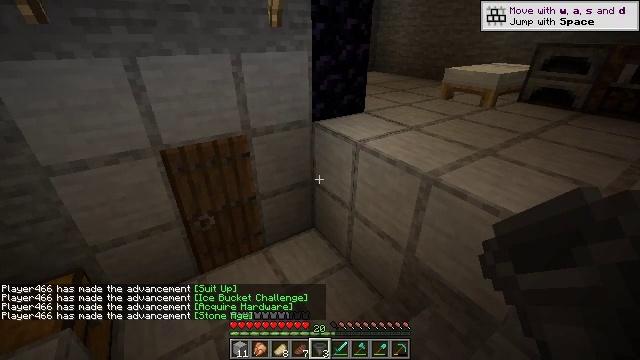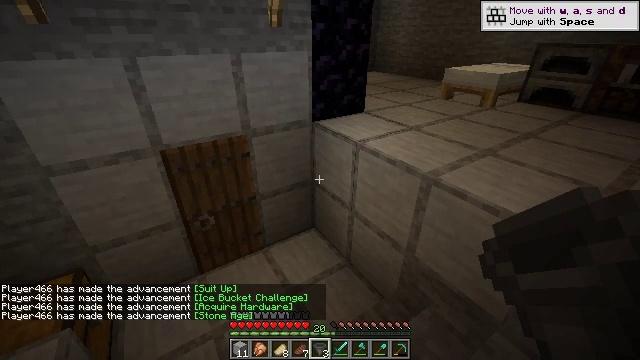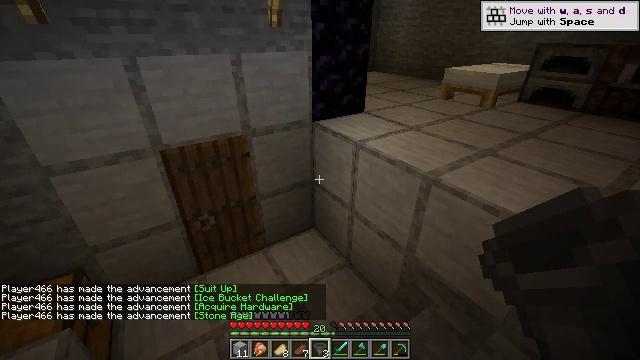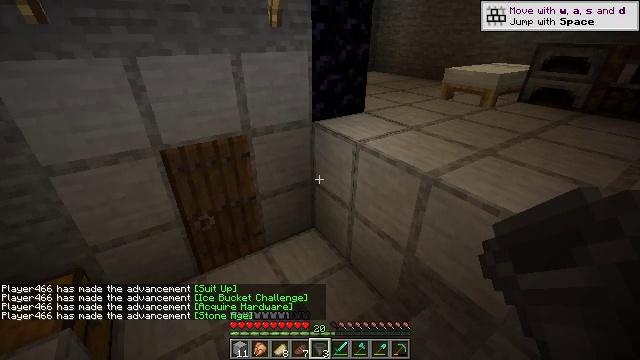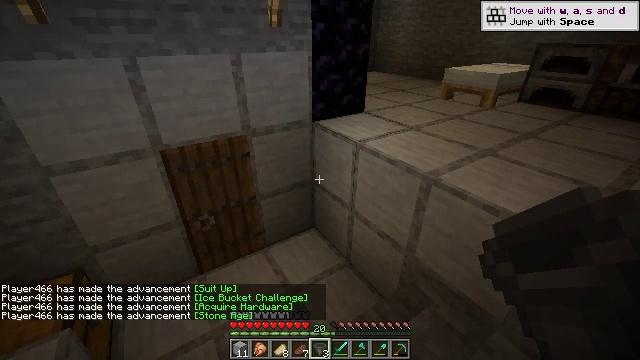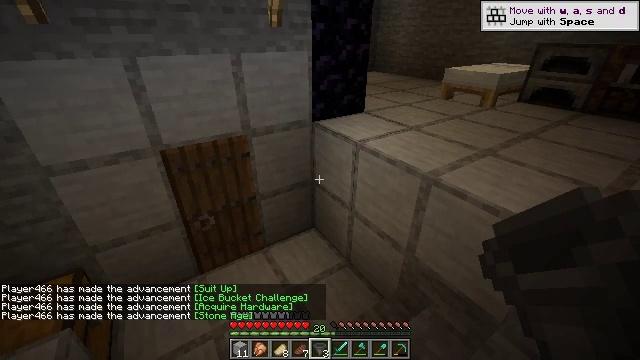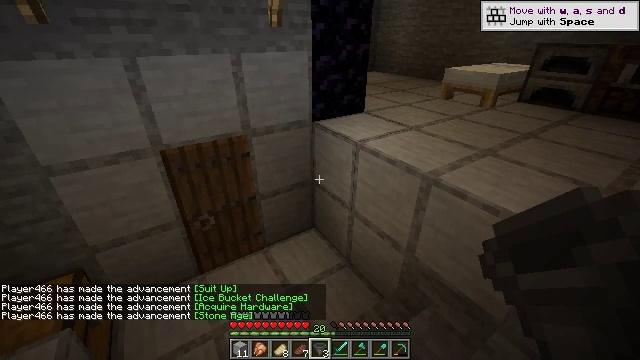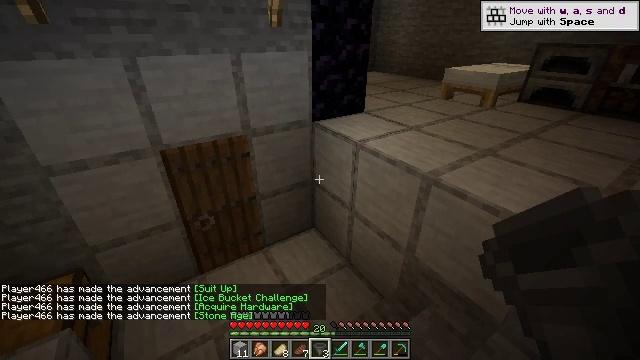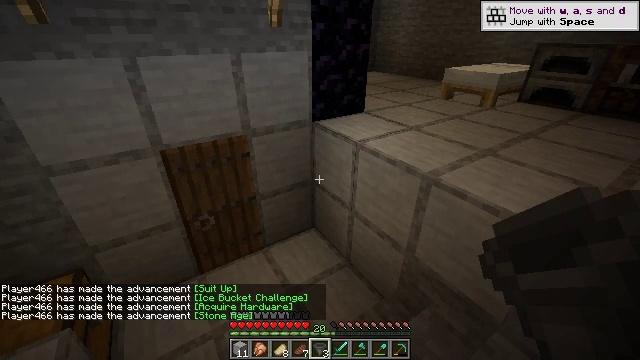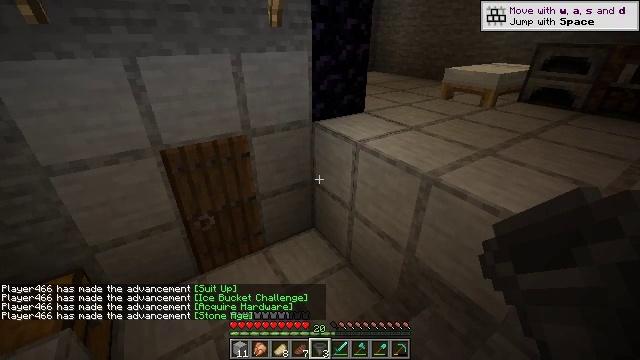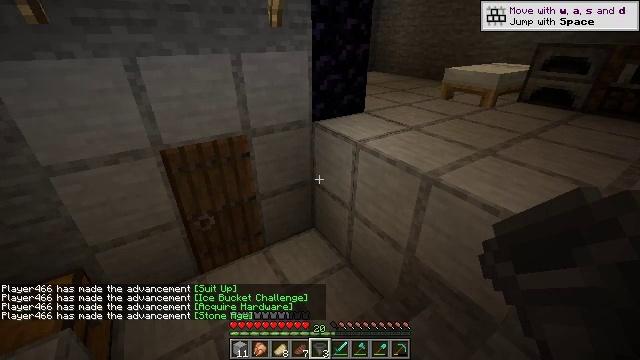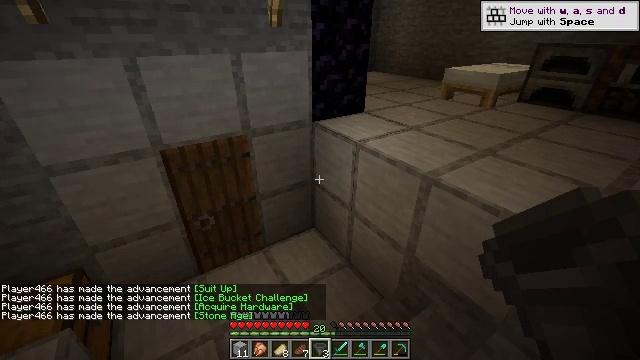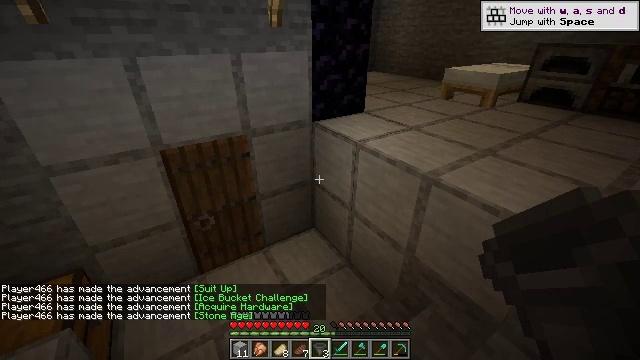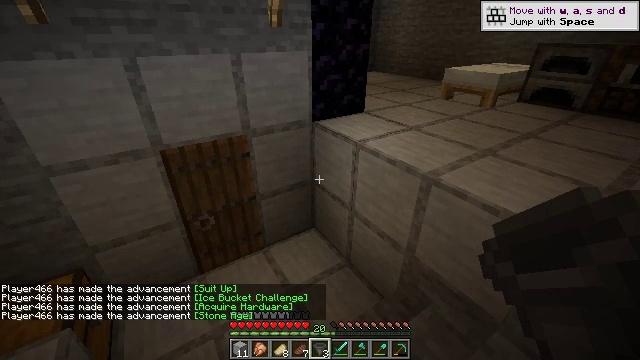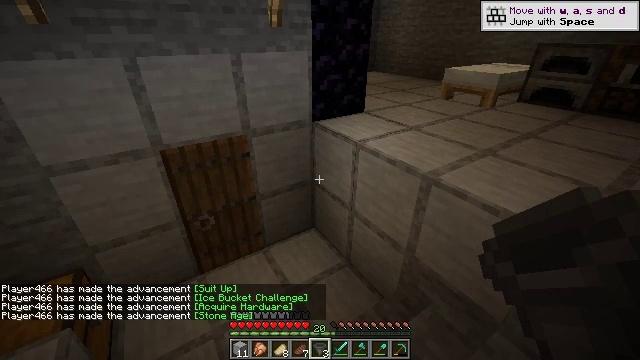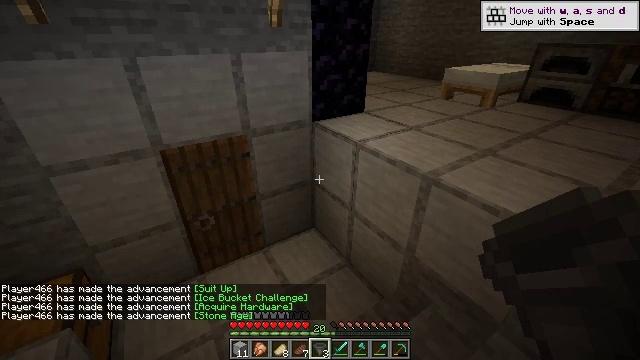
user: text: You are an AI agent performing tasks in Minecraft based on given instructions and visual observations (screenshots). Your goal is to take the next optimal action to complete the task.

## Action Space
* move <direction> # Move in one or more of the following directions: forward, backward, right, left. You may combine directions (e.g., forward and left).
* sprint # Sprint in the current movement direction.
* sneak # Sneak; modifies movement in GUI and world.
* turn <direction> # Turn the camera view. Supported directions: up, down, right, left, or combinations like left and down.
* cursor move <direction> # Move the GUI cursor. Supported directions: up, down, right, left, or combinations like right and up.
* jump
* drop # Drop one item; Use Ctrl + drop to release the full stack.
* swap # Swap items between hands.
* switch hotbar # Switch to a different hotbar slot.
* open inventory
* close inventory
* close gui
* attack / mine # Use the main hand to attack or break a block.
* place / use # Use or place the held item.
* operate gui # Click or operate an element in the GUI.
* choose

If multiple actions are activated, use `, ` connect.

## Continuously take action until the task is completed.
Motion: motion action
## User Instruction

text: craft item air
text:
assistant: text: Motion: no_op
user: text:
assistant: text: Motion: no_op
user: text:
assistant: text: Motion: no_op
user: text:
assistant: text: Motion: no_op
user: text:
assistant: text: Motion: no_op
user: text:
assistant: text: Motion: no_op
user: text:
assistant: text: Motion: no_op
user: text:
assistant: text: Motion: no_op
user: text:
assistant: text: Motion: no_op
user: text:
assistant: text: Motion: no_op
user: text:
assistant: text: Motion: no_op
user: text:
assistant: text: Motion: no_op
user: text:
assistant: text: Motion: no_op
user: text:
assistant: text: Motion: no_op
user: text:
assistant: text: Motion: no_op
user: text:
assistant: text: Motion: no_op
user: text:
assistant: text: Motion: no_op
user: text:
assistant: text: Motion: no_op
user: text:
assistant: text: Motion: no_op
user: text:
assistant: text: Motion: no_op
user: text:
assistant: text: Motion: no_op
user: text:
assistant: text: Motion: no_op
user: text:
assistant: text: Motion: no_op
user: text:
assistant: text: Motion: no_op
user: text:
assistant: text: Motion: no_op
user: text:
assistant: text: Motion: no_op
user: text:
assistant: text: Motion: no_op
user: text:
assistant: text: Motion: no_op
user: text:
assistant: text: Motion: no_op
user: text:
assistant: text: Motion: no_op